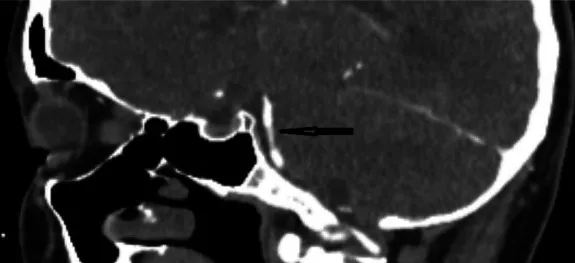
CTA sagittal section showing midbasilar stenosis due to dissection.
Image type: radiology (ct)